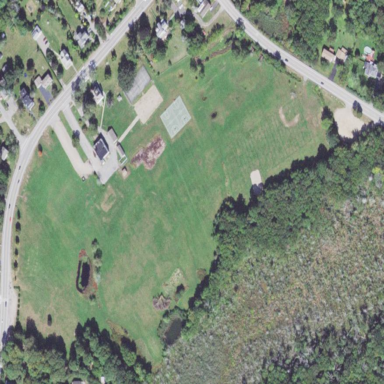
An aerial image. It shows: Recreational ground park with lush green grass.